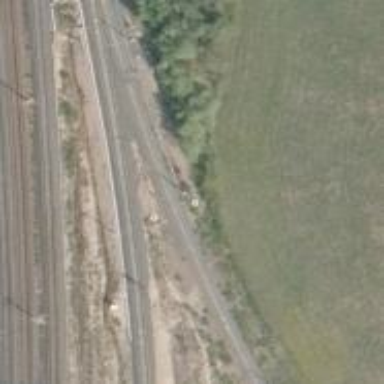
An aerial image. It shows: Railway track with continuous electrified contact lines.